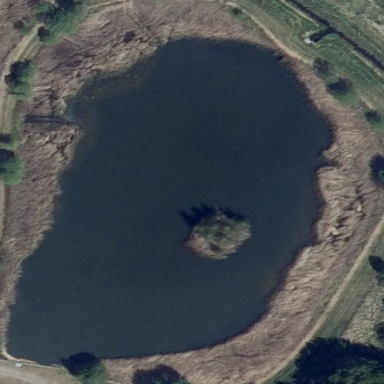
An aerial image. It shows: Reedbed in wetland area.